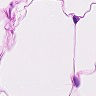
Metastatic tissue present: no